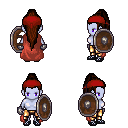
a pixel art fantasy rpg character, female body template, dark elf, purple skin, maroon cape, gold greaves, brown extra-long topknot hairstyle, red bandana, metal gloves, ghillies, shield, four views (front, back, left, right), 2x2 character sprite sheet, small pixel art, hard edges, no anti-aliasing